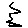
Label: zigzag